Field crop: maize
Growth stage: 1
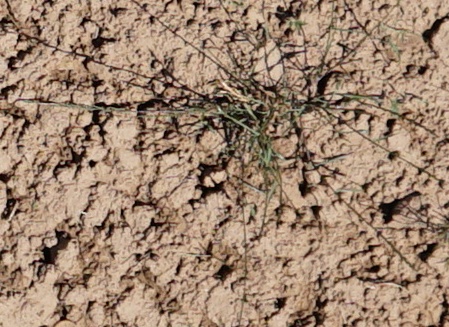
Species: lolium